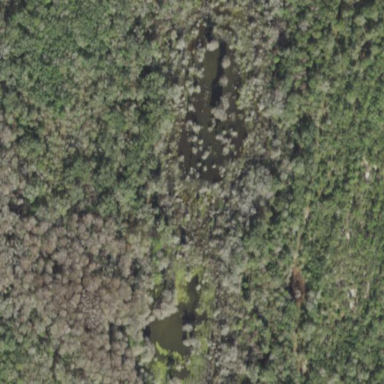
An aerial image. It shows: Marsh wetland.